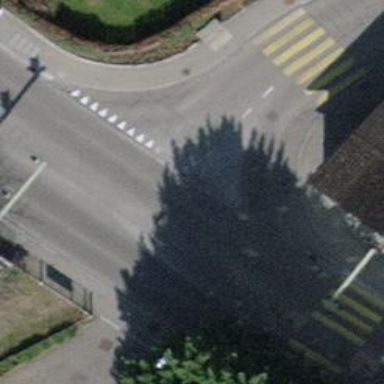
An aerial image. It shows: Road with traffic signals.